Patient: sex F, age 56
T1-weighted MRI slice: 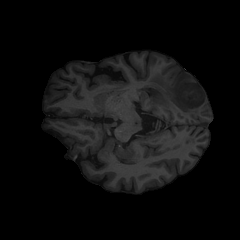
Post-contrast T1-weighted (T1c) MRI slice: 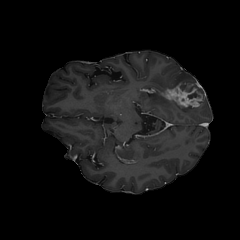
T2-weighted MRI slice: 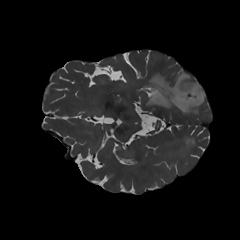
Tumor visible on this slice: yes
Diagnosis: Glioblastoma, IDH-wildtype
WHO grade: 4